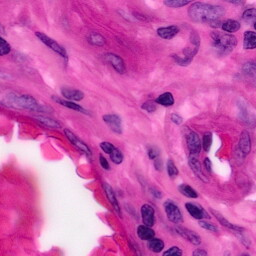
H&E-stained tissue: Pancreatic